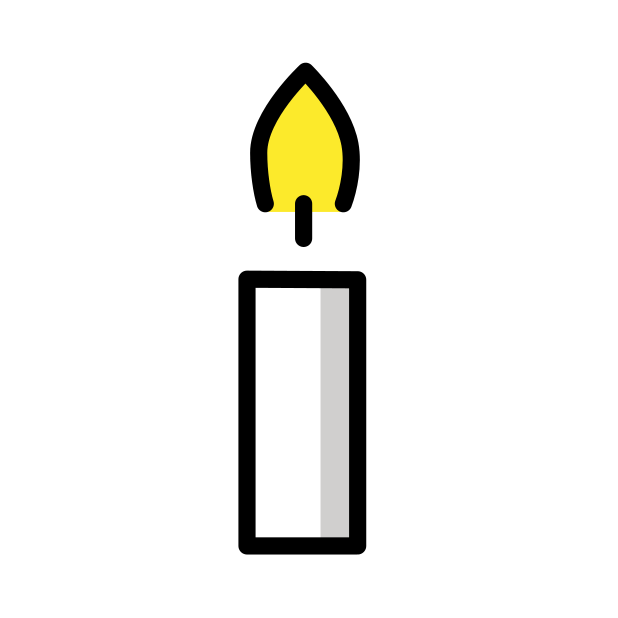
candle